Question: fragment_camera.xml:
'''
<?xml version="1.0" encoding="utf-8"?>
<RelativeLayout xmlns:android="http://schemas.android.com/apk/res/android"
android:layout_width="match_parent" android:layout_height="match_parent">
<ImageView
android:id="@+id/iv_camera"
android:layout_width="match_parent"
android:layout_height="match_parent"
android:layout_alignParentTop="true" >
</ImageView>
<Button
android:id="@+id/btn_take_pic"
android:layout_width="wrap_content"
android:layout_height="wrap_content"
android:layout_alignParentBottom="true"
android:layout_centerHorizontal="true"
android:layout_marginBottom="20dp"
android:background="@drawable/circle" >
</Button>
</RelativeLayout>
'''
circle.xml:
'''
<?xml version="1.0" encoding="utf-8"?>
<shape
xmlns:android="http://schemas.android.com/apk/res/android"
android:shape="oval">
<solid
android:color="#87cefa"/>
<size
android:width="40dp"
android:height="40dp"/>
</shape>
'''
Result:

My circle is squished *cry*.
As the button does not contain any content I'm guessing the button has a default width and height. How can I get the button to adjust itself to the drawable? Must I set the width and height the same dimensions as the drawable, or is there a dynamic way of doing this?
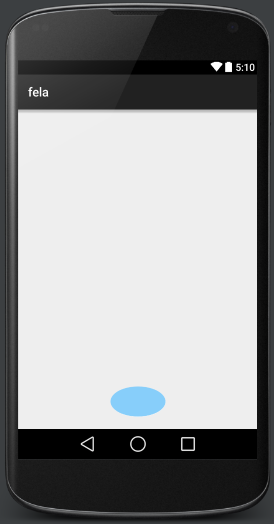
Answer: Stop crying. Use a .
It would be 'drawableLeft' for occidental people, or 'drawableRight' for mid-oriental people (it really depends on how you want your image and text to be related - you can even use both of them).
<URL>